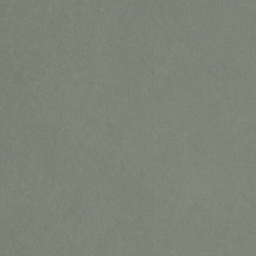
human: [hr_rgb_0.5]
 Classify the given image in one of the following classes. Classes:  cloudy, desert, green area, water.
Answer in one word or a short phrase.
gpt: cloudy